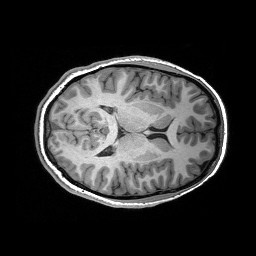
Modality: T1w
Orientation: axial
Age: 16
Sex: female
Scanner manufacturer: siemens
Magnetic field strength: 3 T
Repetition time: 2.53 s
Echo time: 0.00297 s